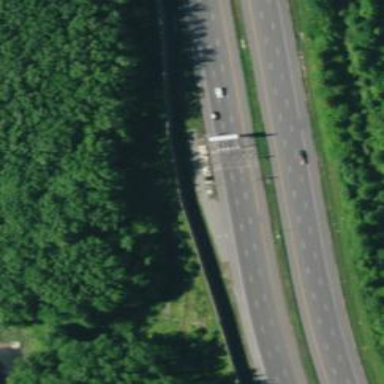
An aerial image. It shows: Toll gantry on the road.